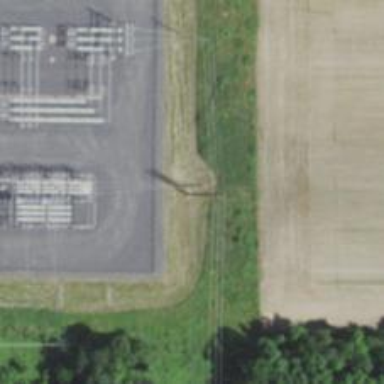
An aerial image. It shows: Power tower.